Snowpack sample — Buffalo Mountain, Silverthorne, Colorado, USA (2/22/26, 2:02 PM MST)
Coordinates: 39.622, -106.113
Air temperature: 33 °F
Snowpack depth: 63 cm
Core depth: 10 cm
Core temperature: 30.2 °F
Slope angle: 11°, slope face: 116°
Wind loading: low
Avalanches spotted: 0
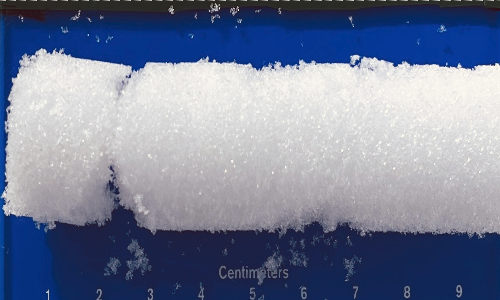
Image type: core
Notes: In a firebreak similar to site 1, minimal wind loading with no spotted avalanches (not many faces in view though)